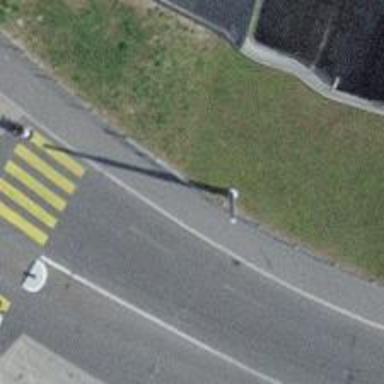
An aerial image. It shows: Bus stop with trolleybus platform.